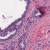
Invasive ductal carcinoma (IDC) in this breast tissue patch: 0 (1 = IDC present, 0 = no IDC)